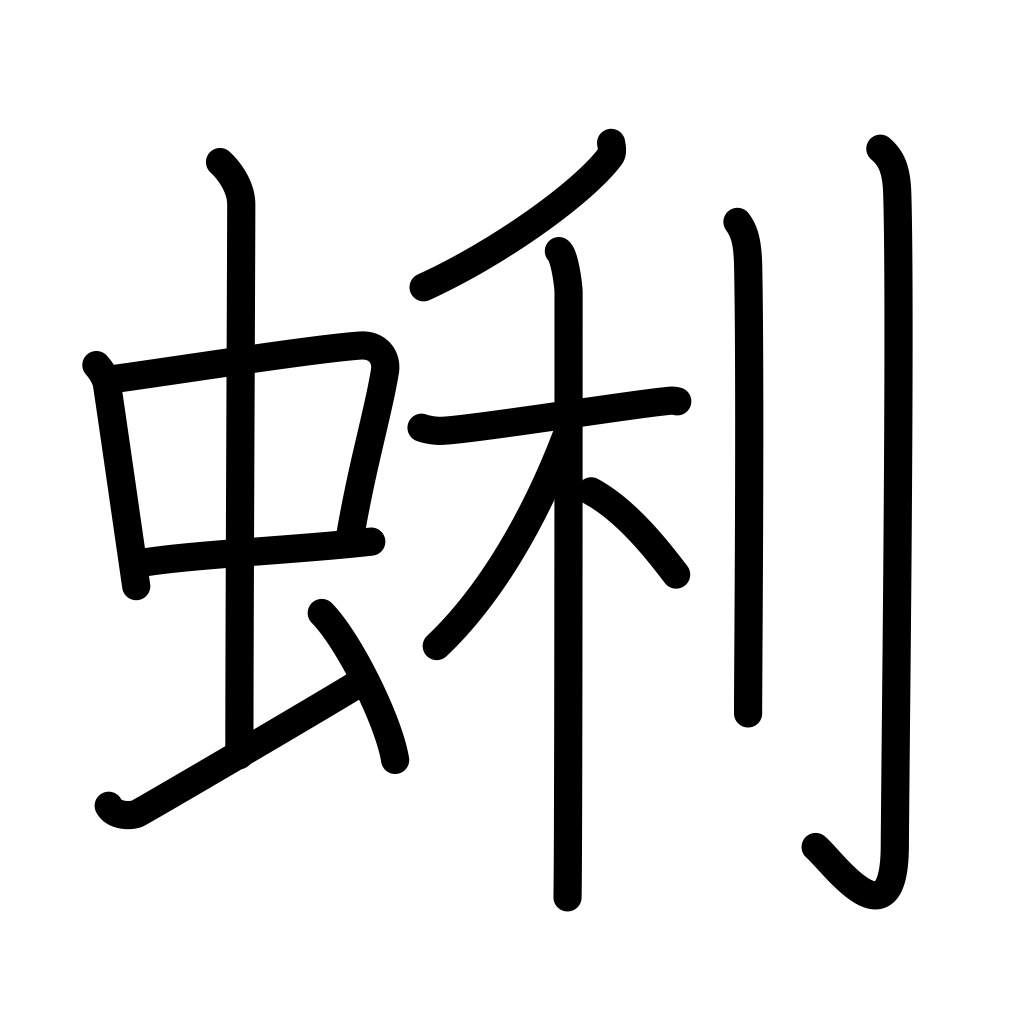
Meaning: a kind of bivalve